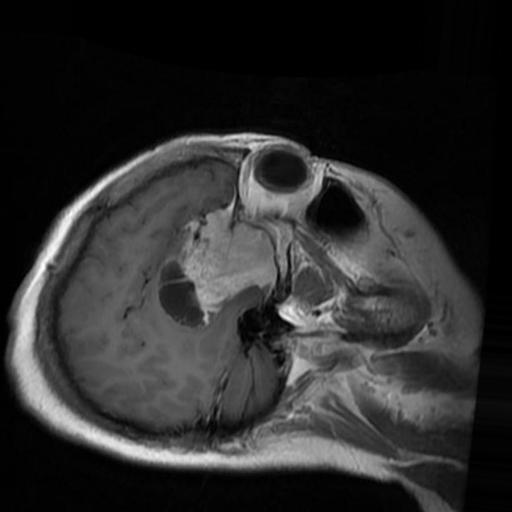
Label: brain_menin